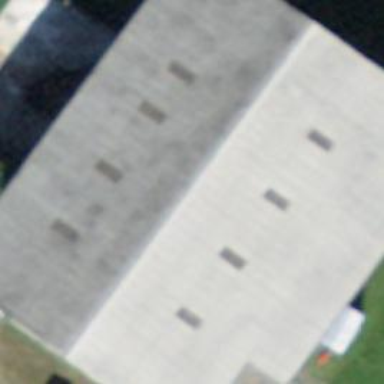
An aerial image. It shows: Barn.